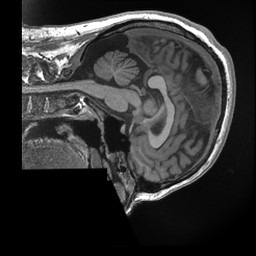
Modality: T1w
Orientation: sagittal
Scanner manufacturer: ge
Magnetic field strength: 3 T
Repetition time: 0.007788 s
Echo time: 0.00302 s